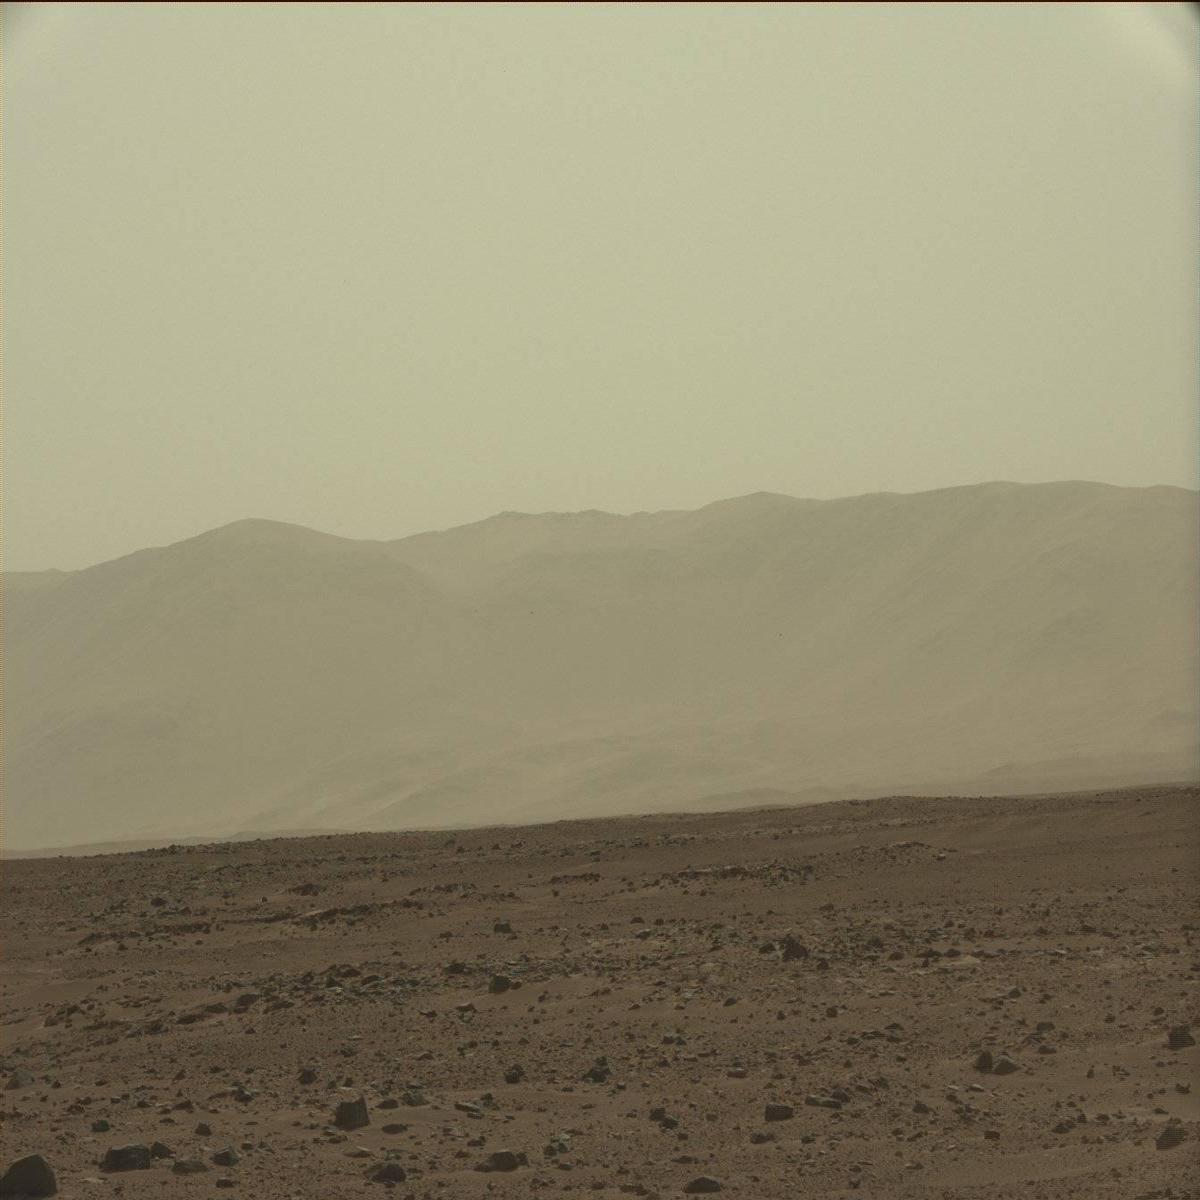
Terrain classes present: Bedrock, Ridge, Sand / Soil, Sky